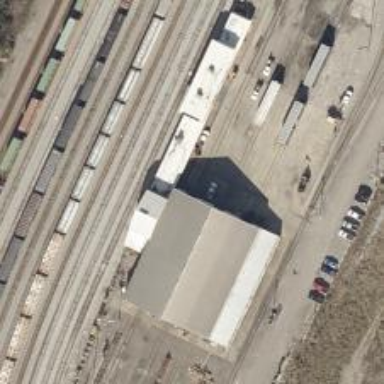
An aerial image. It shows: Covered railway yard with rail tracks.